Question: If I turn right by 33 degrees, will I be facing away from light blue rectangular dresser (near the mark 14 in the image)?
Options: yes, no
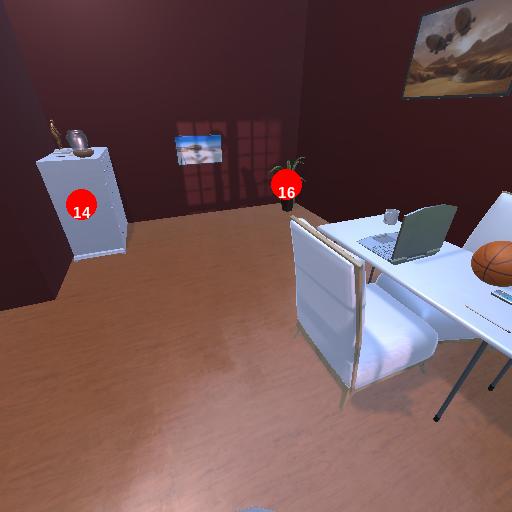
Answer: yes